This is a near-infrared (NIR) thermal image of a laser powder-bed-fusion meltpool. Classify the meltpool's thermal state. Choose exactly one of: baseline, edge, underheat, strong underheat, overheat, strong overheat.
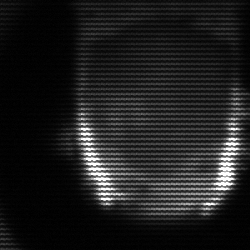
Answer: baseline